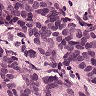
Metastatic tissue present: yes